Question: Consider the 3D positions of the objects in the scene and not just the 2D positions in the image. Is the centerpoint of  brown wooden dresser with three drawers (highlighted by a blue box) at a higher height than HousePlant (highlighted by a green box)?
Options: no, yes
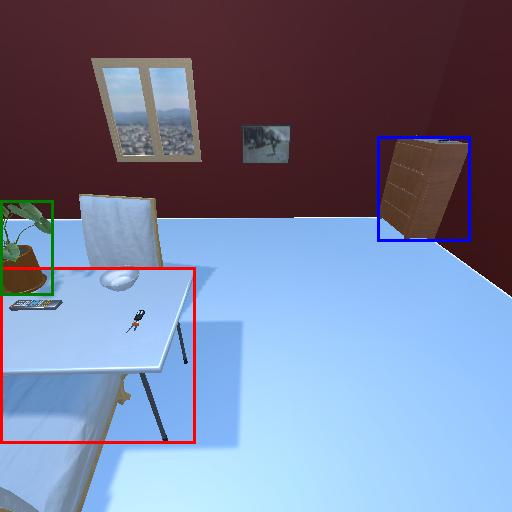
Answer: no